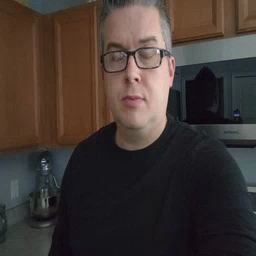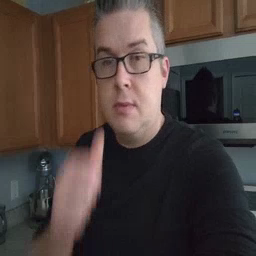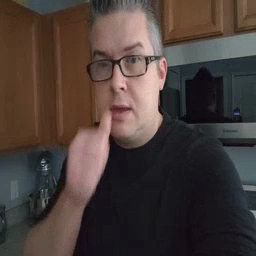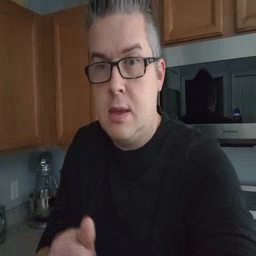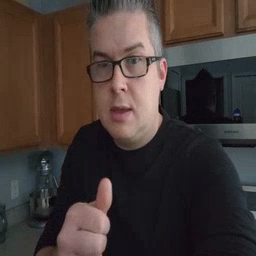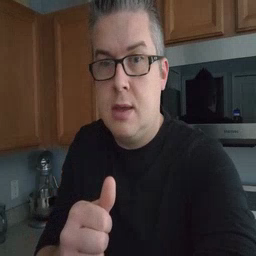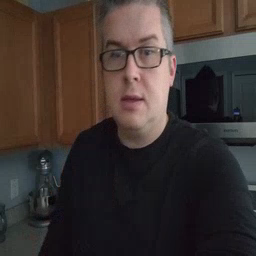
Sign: hide